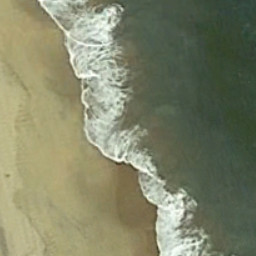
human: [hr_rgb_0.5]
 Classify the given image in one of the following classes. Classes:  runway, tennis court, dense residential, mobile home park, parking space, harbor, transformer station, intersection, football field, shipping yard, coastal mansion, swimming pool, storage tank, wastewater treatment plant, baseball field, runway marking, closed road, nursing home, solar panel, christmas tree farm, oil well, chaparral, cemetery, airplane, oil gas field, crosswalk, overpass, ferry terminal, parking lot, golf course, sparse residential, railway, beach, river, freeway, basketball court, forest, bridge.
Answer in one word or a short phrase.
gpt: beach